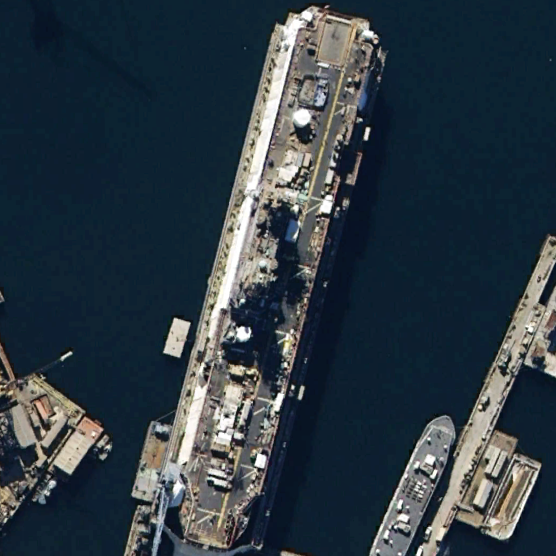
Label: assault